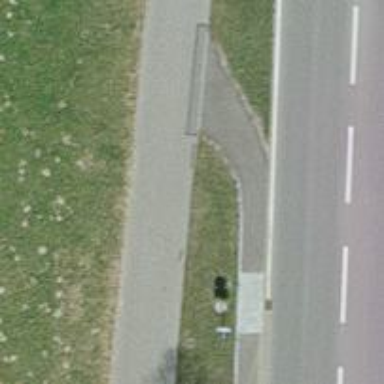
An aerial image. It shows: Asphalt cycleway.